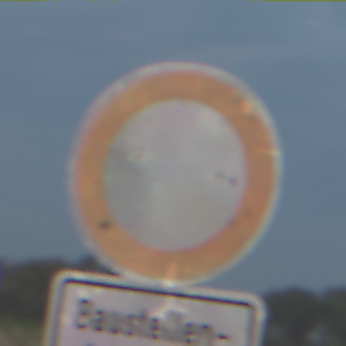
Verkehrszeichen: VerbotFahrzeugeAllerArt
Zusatzzeichen unten: SonstigeFahrzeugePersonengruppenFrei1
Umgebung: Outdoor, Nature
Tageszeit: SunriseSunset
Wetter: PartlyCloudy
Licht: Natural
Jahreszeit: NotSpecified
Kontrast: LowContrast